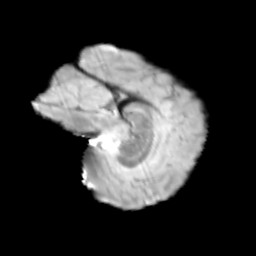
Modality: T2w
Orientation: sagittal
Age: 9
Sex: male
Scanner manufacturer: siemens
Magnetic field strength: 3 T
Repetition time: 3.8 s
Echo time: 0.07 s